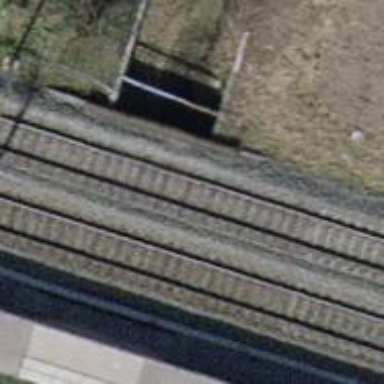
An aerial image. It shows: Railway bridge with electrified tracks and single contact line.